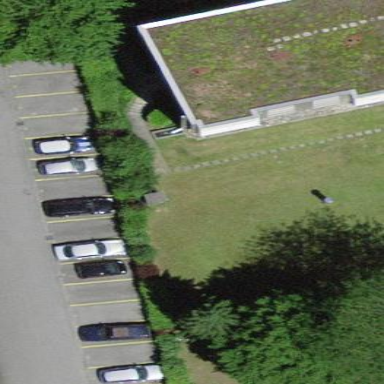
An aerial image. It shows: Parking available on the street side.